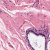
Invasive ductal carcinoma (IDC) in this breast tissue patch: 0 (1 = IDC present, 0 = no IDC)